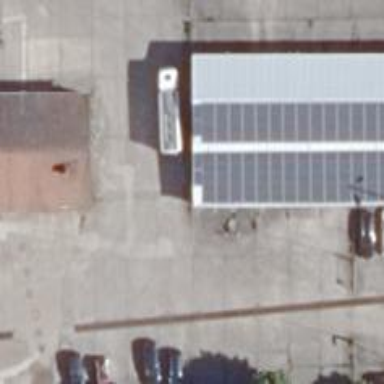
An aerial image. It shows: Small solar photovoltaic panel generator inside building.